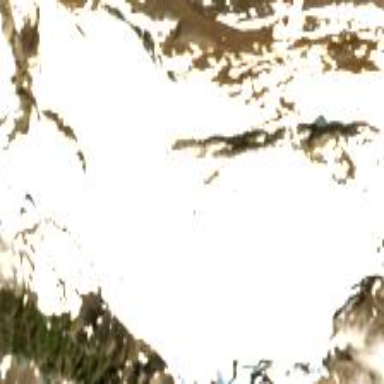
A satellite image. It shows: Majestic glacier in the distance.